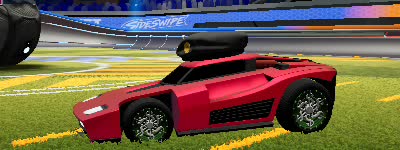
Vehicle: breakout